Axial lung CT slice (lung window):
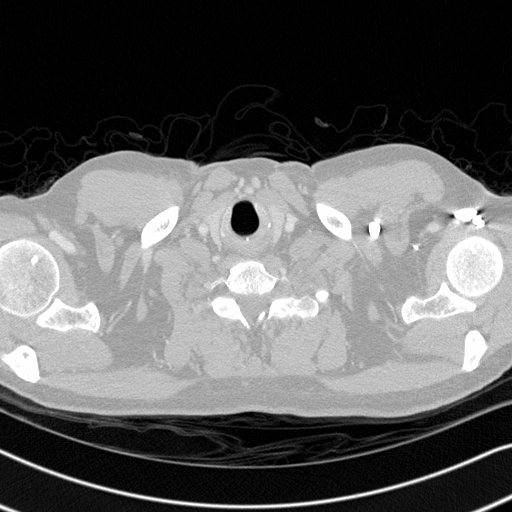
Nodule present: no